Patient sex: M
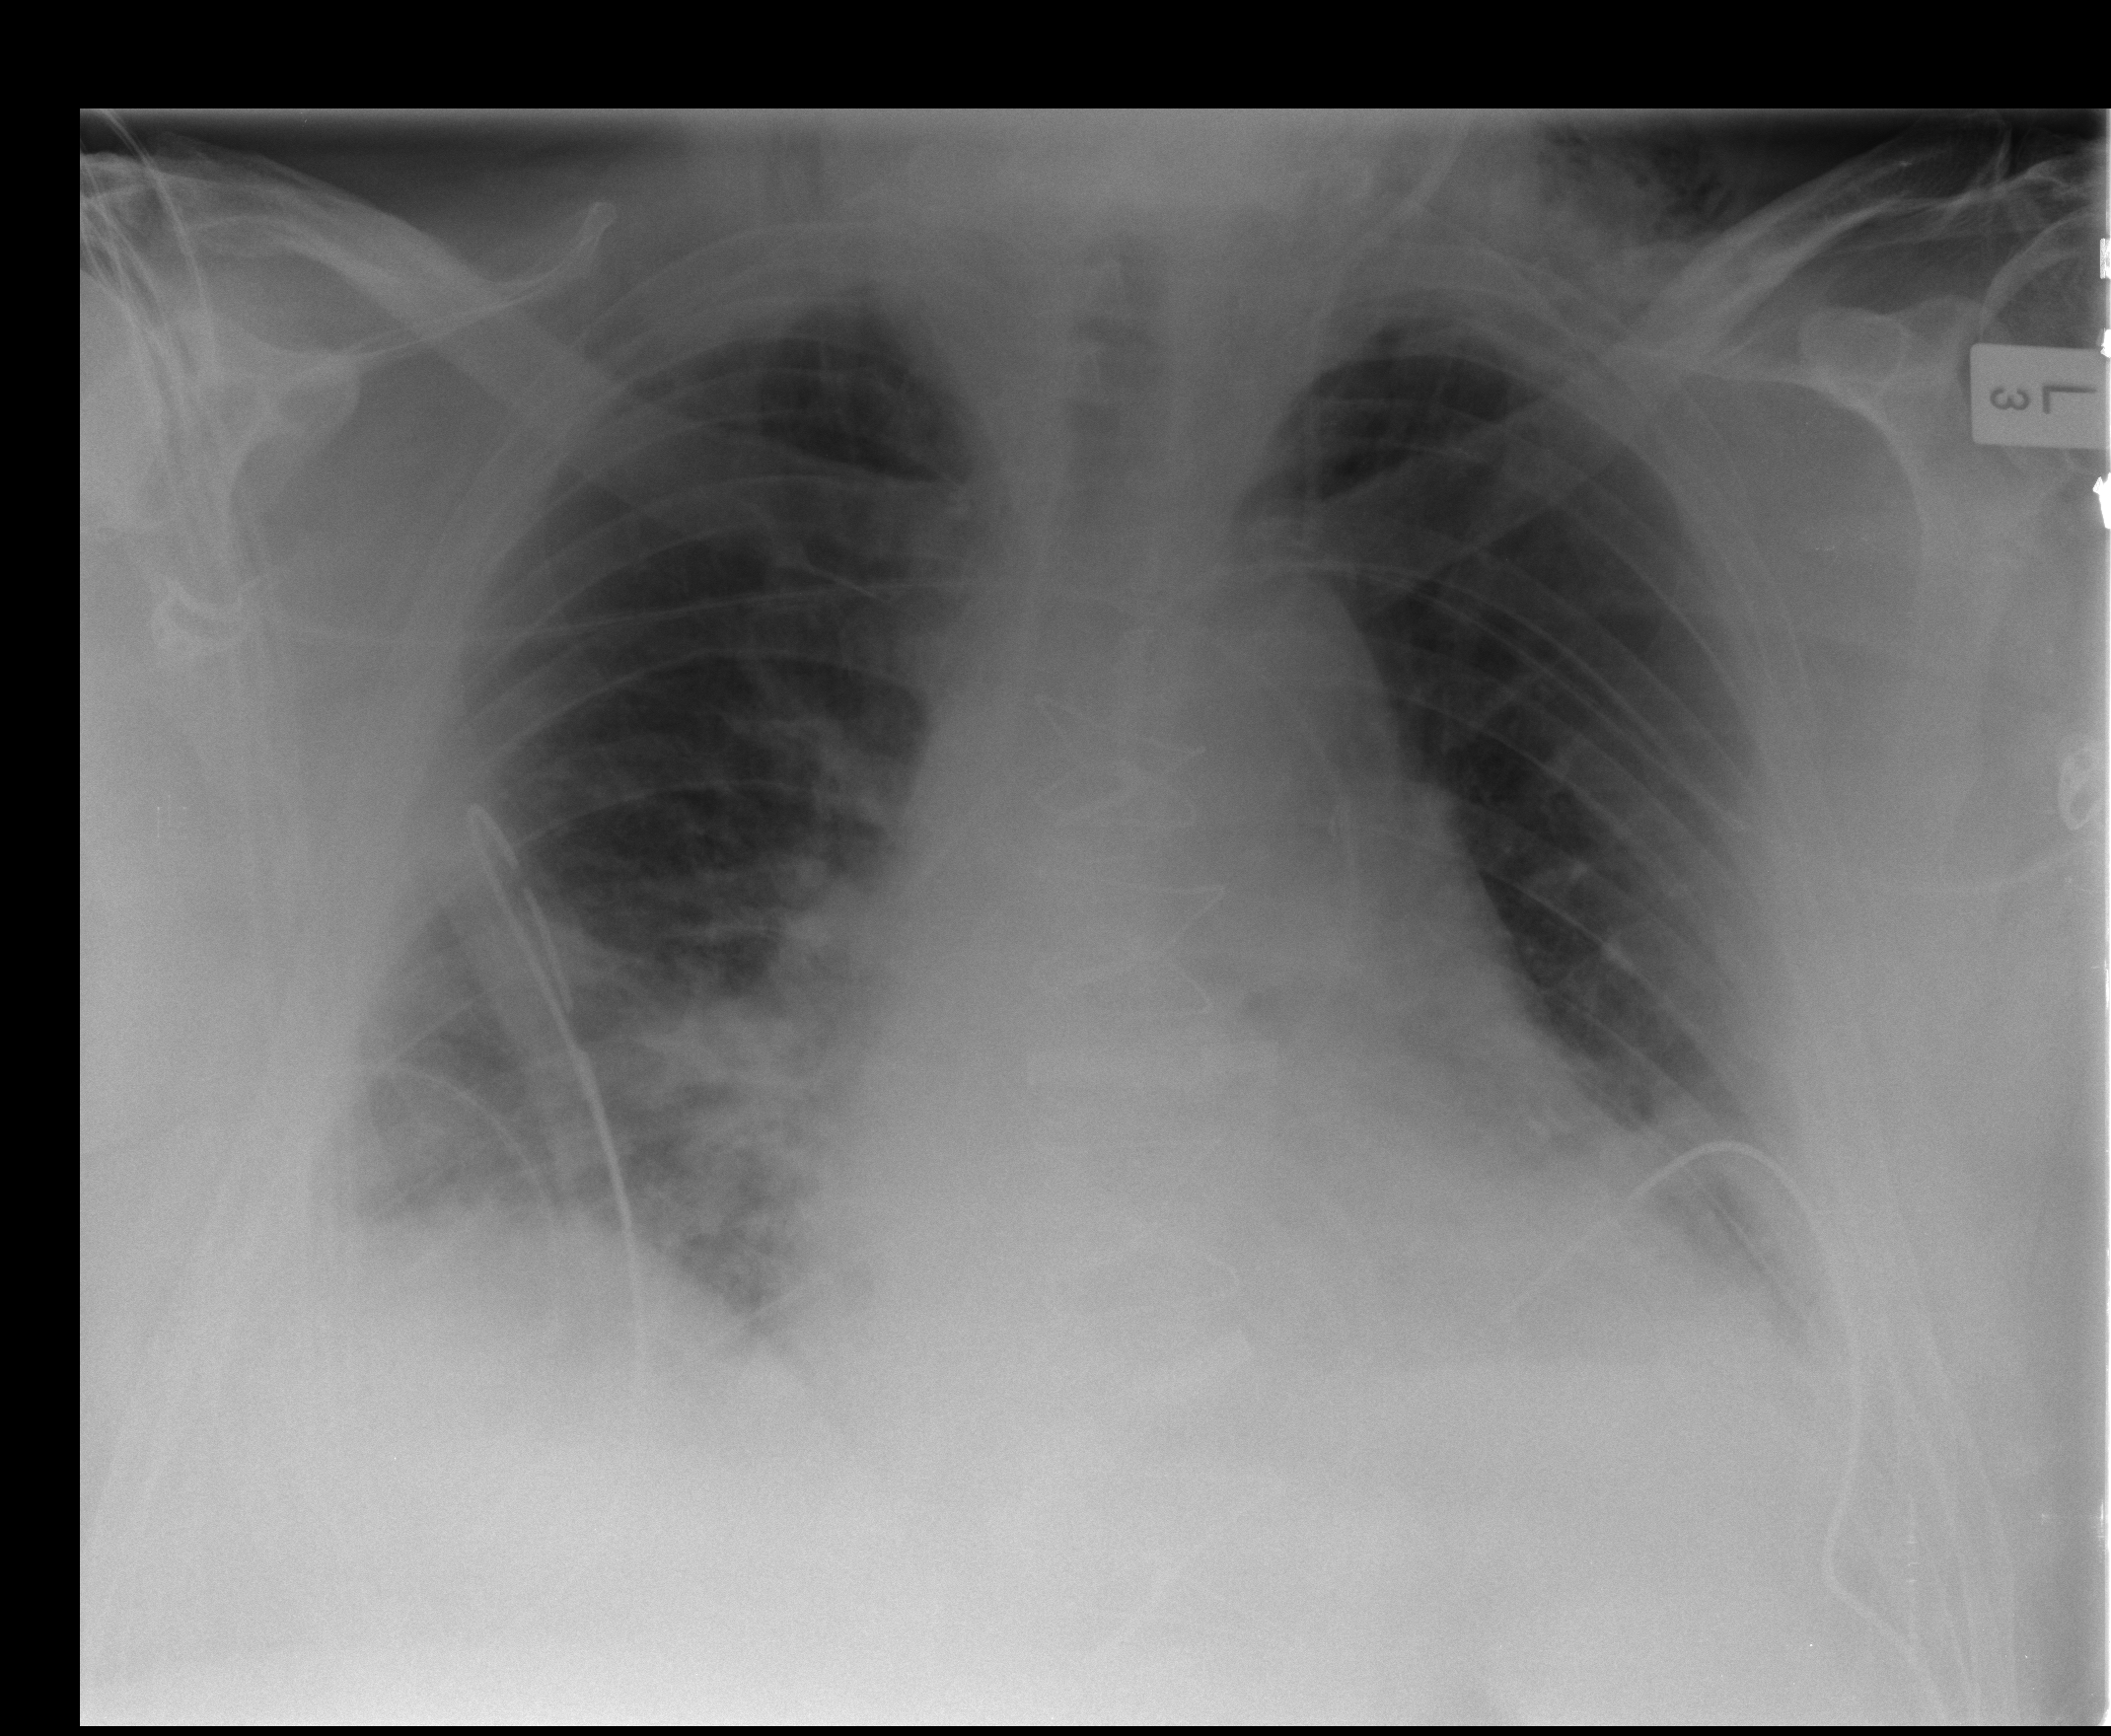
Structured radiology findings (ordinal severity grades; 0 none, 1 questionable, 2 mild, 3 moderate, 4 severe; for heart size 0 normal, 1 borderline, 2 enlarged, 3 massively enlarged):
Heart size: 2
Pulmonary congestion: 2
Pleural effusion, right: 2
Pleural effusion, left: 2
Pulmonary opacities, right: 2
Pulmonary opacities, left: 0
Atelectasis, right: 2
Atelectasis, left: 2